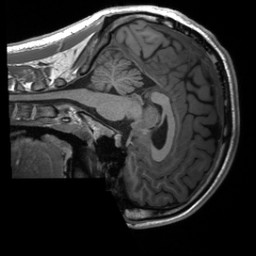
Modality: T1w
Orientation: sagittal
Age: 22
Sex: male
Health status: healthy
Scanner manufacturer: siemens
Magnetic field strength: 3 T
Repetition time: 2 s
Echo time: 0.00232 s